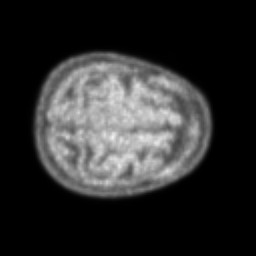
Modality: PET
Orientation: axial
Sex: female
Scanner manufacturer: ge